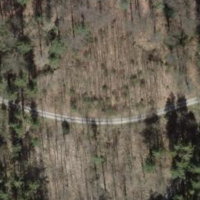
EUNIS habitat code: 43
Species observed at this site:
Fringilla coelebs